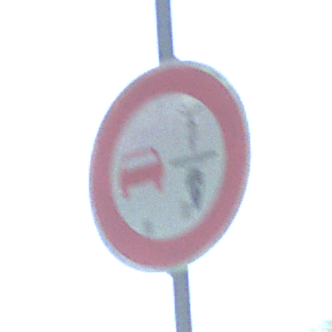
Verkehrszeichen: VerbotUeberholenEinspurigeFahrzeuge
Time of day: Midday
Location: Outdoor (Nature)
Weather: Clear
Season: NotSpecified
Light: Natural